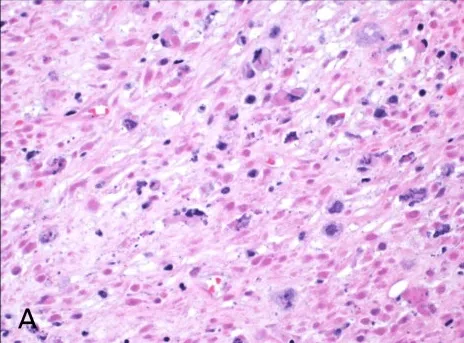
A. Foci of necrosis.
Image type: pathology (h&e)